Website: lowes
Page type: stored-credit-cards
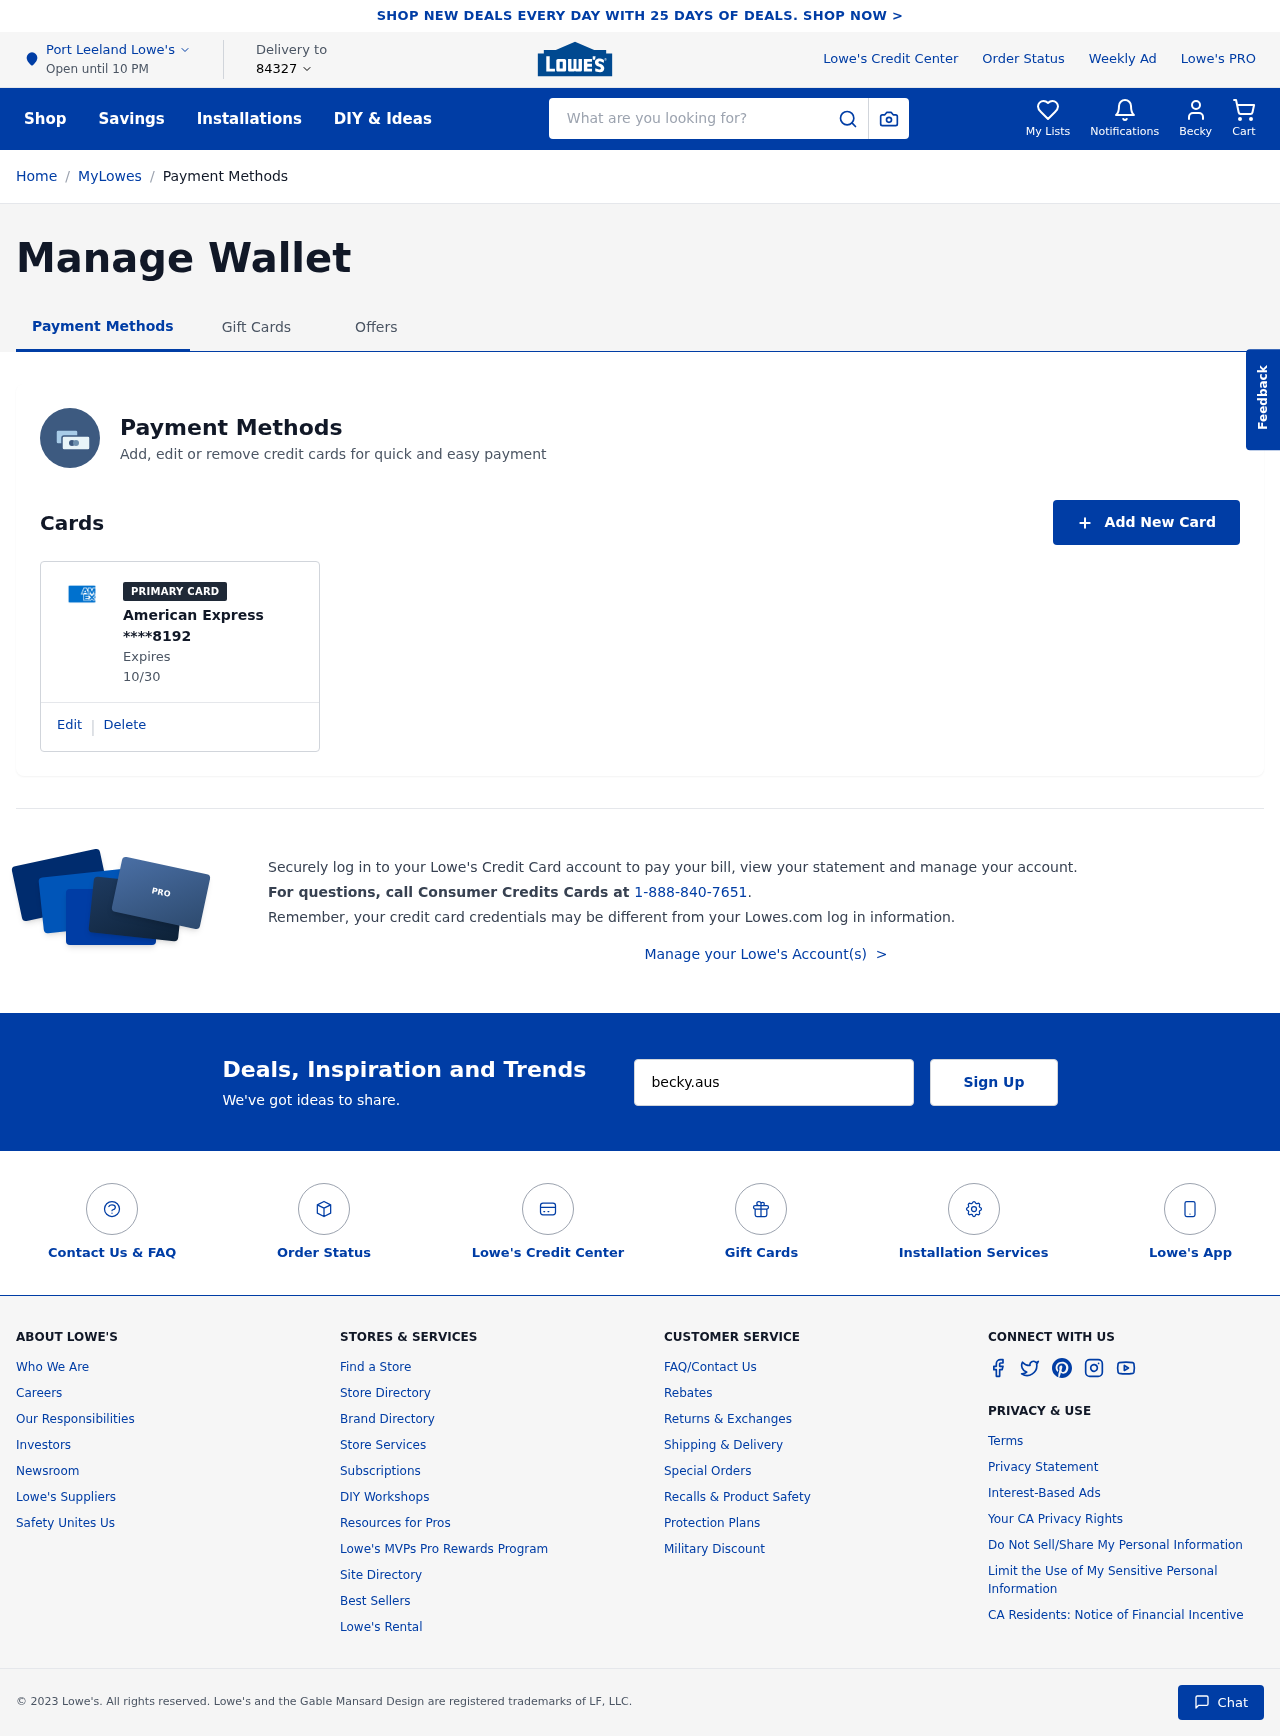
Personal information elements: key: PII_CARD_EXPIRY
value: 10/30
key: PII_CARD_LAST4
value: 8192
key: PII_CARD_TYPE
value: American Express
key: PII_CITY
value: Port Leeland
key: PII_EMAIL
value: becky.austin@yahoo.com
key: PII_FIRSTNAME
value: Becky
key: PII_POSTCODE
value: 84327
Search elements: key: HEADER_SEARCH
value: What are you looking for?